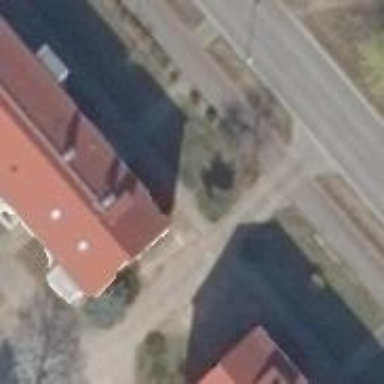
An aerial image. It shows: Gabled building.